Interaction volume radius: 10 \u00c5
Interaction volume height: 15 \u00c5
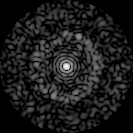
Disorder parameter: 0.8553